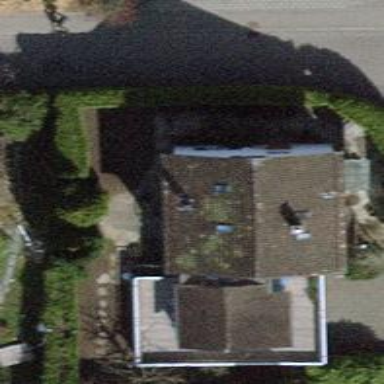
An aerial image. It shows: Detached building.